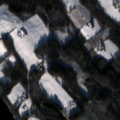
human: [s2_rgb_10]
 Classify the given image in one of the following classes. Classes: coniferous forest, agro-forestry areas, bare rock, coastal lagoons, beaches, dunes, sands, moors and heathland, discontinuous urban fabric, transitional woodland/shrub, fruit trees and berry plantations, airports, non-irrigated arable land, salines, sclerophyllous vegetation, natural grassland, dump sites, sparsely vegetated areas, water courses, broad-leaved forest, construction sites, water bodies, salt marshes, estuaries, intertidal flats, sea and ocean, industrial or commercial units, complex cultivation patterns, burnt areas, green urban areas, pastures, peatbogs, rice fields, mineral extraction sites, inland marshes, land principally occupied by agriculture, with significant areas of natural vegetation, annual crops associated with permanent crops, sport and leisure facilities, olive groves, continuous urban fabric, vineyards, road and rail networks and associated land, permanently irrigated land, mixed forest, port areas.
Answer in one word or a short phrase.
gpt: land principally occupied by agriculture, with significant areas of natural vegetation, coniferous forest, mixed forest, transitional woodland/shrub, water bodies